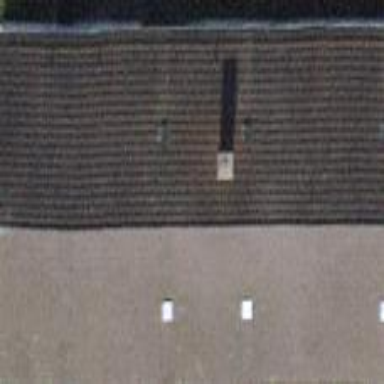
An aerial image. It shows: Gabled apartments building with roof tiles.